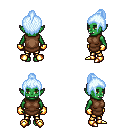
a pixel art fantasy rpg character, female body template, orc, green skin, brown tunic, gold greaves, white cyan short topknot hairstyle, gold gloves, gold boots, four views (front, back, left, right), 2x2 character sprite sheet, small pixel art, hard edges, no anti-aliasing